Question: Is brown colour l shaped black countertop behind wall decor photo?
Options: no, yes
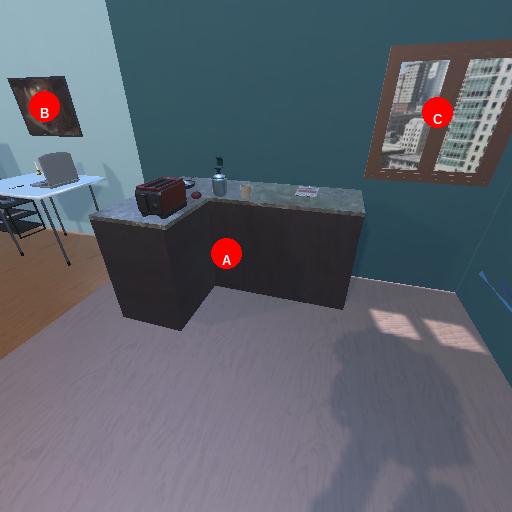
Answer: no